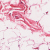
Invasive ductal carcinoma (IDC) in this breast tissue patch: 0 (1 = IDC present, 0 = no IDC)